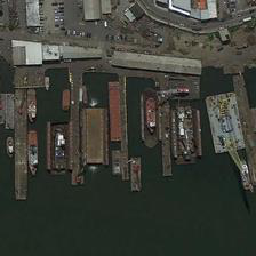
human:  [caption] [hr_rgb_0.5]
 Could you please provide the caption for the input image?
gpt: is dark green sea, red ships, grey street and buildings,.

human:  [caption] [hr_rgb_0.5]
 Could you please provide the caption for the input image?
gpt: It's a dark green sea, red boats, grey roads and buildings.

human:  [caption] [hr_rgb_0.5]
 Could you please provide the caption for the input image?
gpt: It's a green ocean, a red boat.

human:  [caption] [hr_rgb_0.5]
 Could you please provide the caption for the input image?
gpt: It is dark green sea, red ship, gray road and building.

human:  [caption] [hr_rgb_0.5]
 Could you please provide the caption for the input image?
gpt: It is dark green sea, red ships, gray road and buildings.